Question: when my function runs second time i get the values in the select as shown below:

i.e: i am also getting the previous seleted option "Interest Bearing Checkings". I tried really hard but couln't solve this problem.
'''
$("select").each(function(i)
{
var $el = $(this);
var $options = $el.find("option:selected");
var prevtext;
var divlength = $('.print-select').length;
if(divlength == 0)
{
$el.after("<select class='print-select' style='color: #2C2C2C; height:30px; width: 231px; margin-left: 409px'><option id=sel"+i+"></option></select>");
var $curPrintBox = $("#sel"+i);
$options.each(function()
{
$curPrintBox.append($(this).text());
prevtext = $(this).text();
alert(prevtext);
});
return false;
}
if(divlength != 0)
{alert("a");
$el
.find(prevtext)
.empty()
.append("<select class='print-select' selected='selected' style='color: #2C2C2C; height:30px; width: 231px; margin-left: 409px'><option>dssd</option></select>");
;
var $curPrintBox = $("#sel"+i);
$options.each(function()
{
$curPrintBox.append($(this).text());
alert($(this).text());
});
}
});
'''
'''
<select id="ChangeAccount" style="width: 231px">
<option value="">Select Account Name</option>
<option>Basic Checking</option>
<option>Interest Bearing Checking</option>
<option>Savings</option>
<option>Certificate of Deposit (CD)</option>
<option>Money Market Deposit (MMD)</option>
<option>Individual Retirement (IR)</option>
<option>Other</option>
</select>
'''
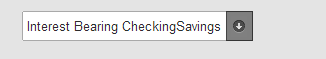
Answer: This is your jquery code to show only selected option:
'''
$("select#ChangeAccount").on("change", function(){
var $option = $(this).find("option:selected");
$(".print-select").remove();
$(this).after("<div class='print-select'>Selected Option: "+$option.text()+"</div>");
});
'''
But the trick lies another place: in styles. You can see in above code selected 'option' is displayed inside a 'div' which has a class 'print-select'. So you just need to hide that div on 'screen' style then show it on 'print' style like:
'''
<style type="text/css" media="screen">
.print-select {
display: none;
}
</style>
<style type="text/css" media="print">
.print-select {
display:block;
/* and other props that you want that div to have like border, background... */
}
</style>
'''